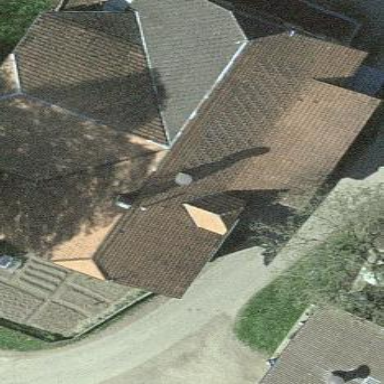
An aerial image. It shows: Farm building.